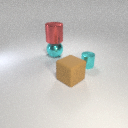
large cyan metal sphere below large red metal cylinder